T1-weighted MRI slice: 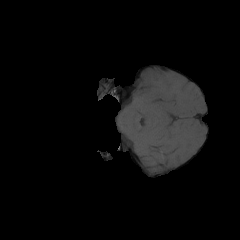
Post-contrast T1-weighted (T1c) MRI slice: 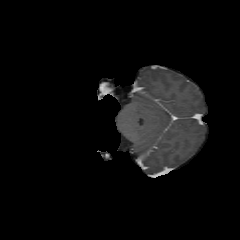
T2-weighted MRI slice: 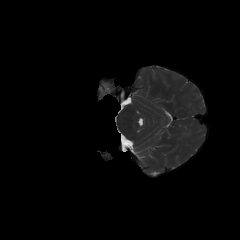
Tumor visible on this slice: no